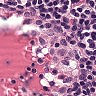
Metastatic tissue present: no